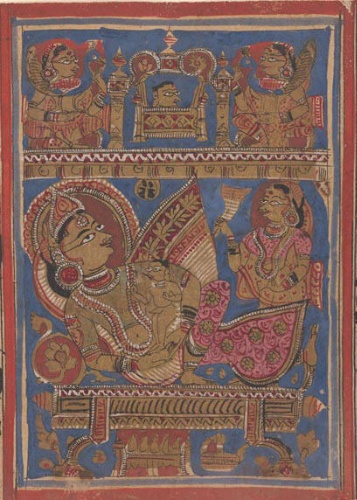
Date: 15th century
Object type: Folio
Classification: Paintings
Medium: Ink, opaque watercolor, and gold on paper
Culture: India (Gujarat)
Dimensions: Overall: 4 3/8 x 10 5/8 in. (11.1 x 27 cm)
Department: Asian Art
Credit line: Rogers Fund, 1955
Accession year: 1955
Repository: Metropolitan Museum of Art, New York, NY
Tags: Nursing|Queens|Infants